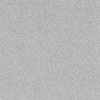
Atmospheric dust classification: dusty